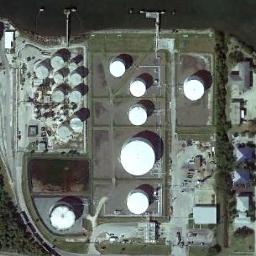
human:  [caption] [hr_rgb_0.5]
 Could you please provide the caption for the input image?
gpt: Here are two white storage tanks of the same size .

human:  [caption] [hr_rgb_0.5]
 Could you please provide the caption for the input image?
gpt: There are many trees beside the storage tanks .

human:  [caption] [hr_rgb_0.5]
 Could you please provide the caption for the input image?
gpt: There are many storage tanks on the bare land next to the water .

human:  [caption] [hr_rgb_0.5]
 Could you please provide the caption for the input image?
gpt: There are many different sized storage tanks in the factory, And there is a river outside the factory .

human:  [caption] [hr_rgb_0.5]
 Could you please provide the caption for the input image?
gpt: There are several white storage tanks of different sizes .